Question: I am using UIPageViewController to show images full screen. Issue is the images are not showing full screen. Instead there is a gap on the bottom between the image and the page control view dots and on the top. I have a UIViewController which is added to UIPageController as a sub view / child and that ViewController has the images being showed using ImageView. I am trying to do this in swift/storyboard.
I changing the top bar and bottom bar option to "none" in storyboard, but it didn't work.
Image Preview:

The ChildViewControllerCode:
'''
class BoatContentViewController: UIViewController {
@IBOutlet weak var imageView: UIImageView!
@IBOutlet weak var titleLabel: UILabel!
var pageIndex: Int!
var titleText: String!
var imageFile: String!
override func viewDidLoad() {
super.viewDidLoad()
self.imageView.image = UIImage(named: self.imageFile)
self.titleLabel.text = self.titleText
// Do any additional setup after loading the view.
}
override func didReceiveMemoryWarning() {
super.didReceiveMemoryWarning()
// Dispose of any resources that can be recreated.
}
'''
The mainViewControllerCode:
'''
class BoatViewController: UIViewController, UIPageViewControllerDataSource {
@IBOutlet weak var loginButton: UIButton!
@IBOutlet weak var skipButton: UIButton!
var pageViewController: UIPageViewController!
var pageTitles: NSArray!
var pageImages: NSArray!
override func viewDidLoad() {
super.viewDidLoad()
loginButton.backgroundColor = UIColor.clearColor()
loginButton.layer.cornerRadius = 5
loginButton.layer.borderWidth = 1
loginButton.layer.borderColor = UIColor.purpleColor().CGColor
skipButton.backgroundColor = UIColor.whiteColor()
skipButton.layer.cornerRadius = 5
skipButton.layer.borderWidth = 1
skipButton.layer.borderColor = UIColor.whiteColor().CGColor
self.pageTitles = NSArray(objects: "", "", "", "", "")
self.pageImages = NSArray(objects: "onboarding1", "onboarding2", "onboarding3", "onboarding4", "onboarding5")
self.pageViewController = self.storyboard?.instantiateViewControllerWithIdentifier("BoatPageViewController") as! UIPageViewController
self.pageViewController.dataSource = self
var startVC = self.viewControllerAtIndex(0) as BoatContentViewController
var viewControllers = NSArray(object: startVC)
self.pageViewController.setViewControllers(viewControllers as [AnyObject], direction: .Forward, animated: true, completion: nil)
self.pageViewController.view.frame = CGRectMake(0, 30, self.view.frame.width, self.view.frame.size.height - 60)
self.addChildViewController(self.pageViewController)
self.view.addSubview(self.pageViewController.view)
self.pageViewController.didMoveToParentViewController(self)
// Do any additional setup after loading the view.
}
func viewControllerAtIndex(index: Int) -> BoatContentViewController {
if ((self.pageTitles.count == 0) || (index >= self.pageTitles.count)) {
return BoatContentViewController()
}
var vc: BoatContentViewController = self.storyboard?.instantiateViewControllerWithIdentifier("BoatContentViewController") as! BoatContentViewController
vc.imageFile = self.pageImages[index] as! String
vc.titleText = self.pageTitles[index]as! String
vc.pageIndex = index
return vc
}
func pageViewController(pageViewController: UIPageViewController, viewControllerBeforeViewController viewController: UIViewController) -> UIViewController?
{
var vc = viewController as! BoatContentViewController
var index = vc.pageIndex as Int
if (index == 0 || index == NSNotFound)
{
return nil
}
index--
return self.viewControllerAtIndex(index)
}
func pageViewController(pageViewController: UIPageViewController, viewControllerAfterViewController viewController: UIViewController) -> UIViewController? {
var vc = viewController as! BoatContentViewController
var index = vc.pageIndex as Int
if (index == NSNotFound) {
return nil
}
index++
if (index == self.pageTitles.count) {
return nil
}
return self.viewControllerAtIndex(index)
}
func presentationCountForPageViewController(pageViewController: UIPageViewController) -> Int {
return self.pageTitles.count
}
func presentationIndexForPageViewController(pageViewController: UIPageViewController) -> Int {
return 0
}
override func didReceiveMemoryWarning() {
super.didReceiveMemoryWarning()
// Dispose of any resources that can be recreated.
}
'''
App Delegate:
'''
func application(application: UIApplication, didFinishLaunchingWithOptions launchOptions: [NSObject: AnyObject]?) -> Bool {
// Override point for customization after application launch.
var pageControl = UIPageControl.appearance()
pageControl.pageIndicatorTintColor = UIColor.lightGrayColor()
pageControl.currentPageIndicatorTintColor = UIColor.blackColor()
pageControl.backgroundColor = UIColor.clearColor()
return true
}
'''
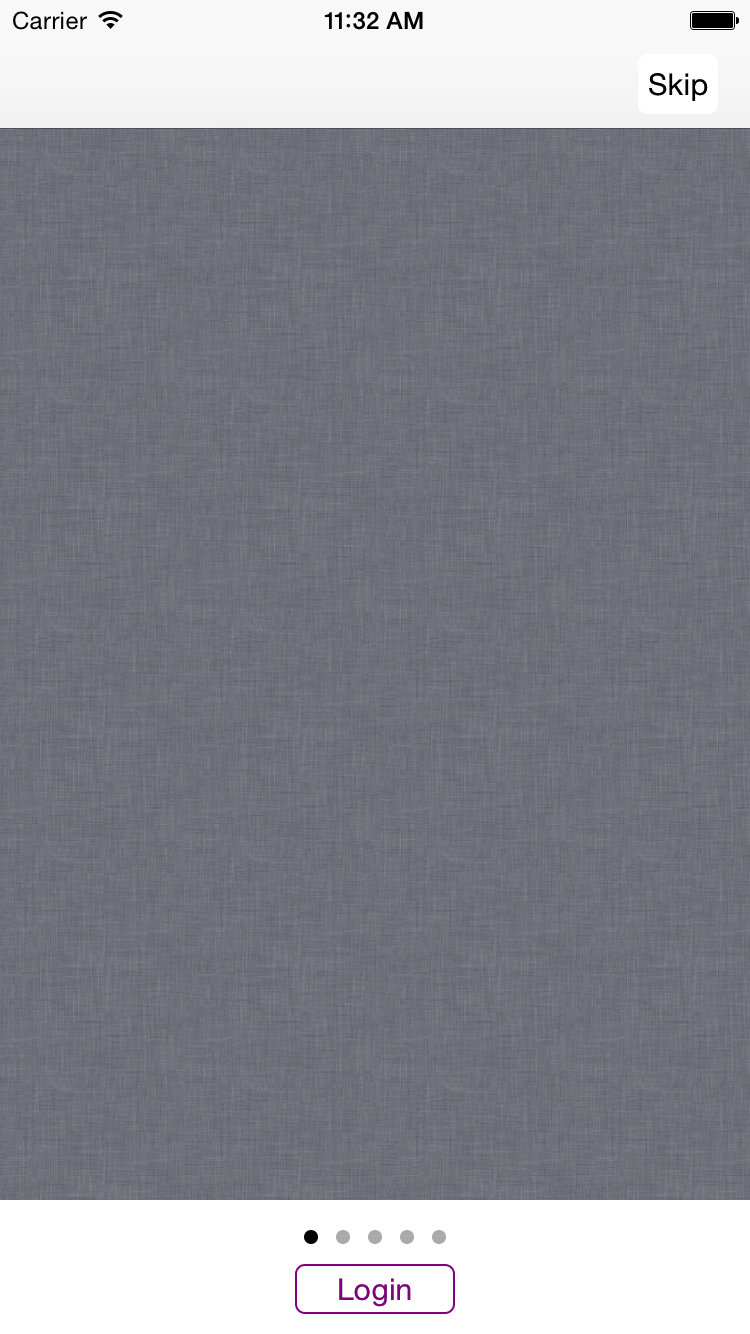
Answer: The UIPageViewController has a view, in which its pages will appear. Those pages cannot be bigger than that view - in other words, they are the page view controller.
Your UIPageViewController's view is smaller than the screen - it allows room at the bottom for the page control and the button, and at the top for the nav bar. You yourself are causing this to be true:
'''
self.pageViewController.view.frame =
CGRectMake(0, 30, self.view.frame.width, self.view.frame.size.height - 60)
'''
You have allowed 30 points gap at the top and 30 points gap at the bottom. Thus, the images it displays can never be bigger than that. They can never be "full screen".